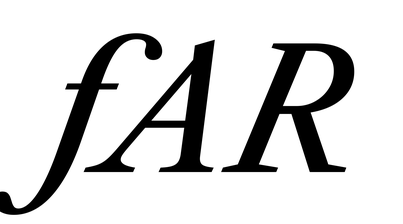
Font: LibreCaslonText-Italic_Medium_Italic